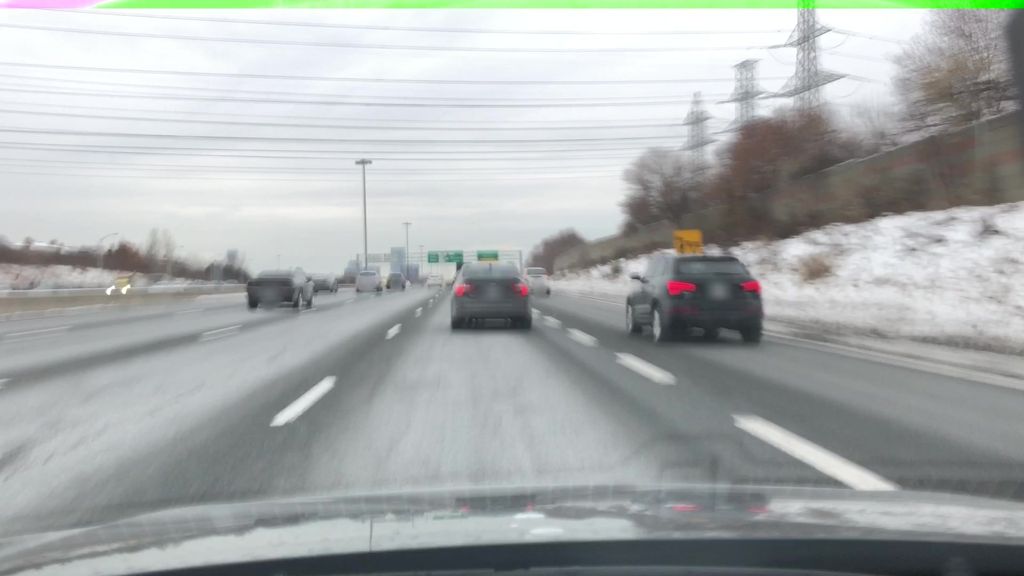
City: toronto